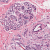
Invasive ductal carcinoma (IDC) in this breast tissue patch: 0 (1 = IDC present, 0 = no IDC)